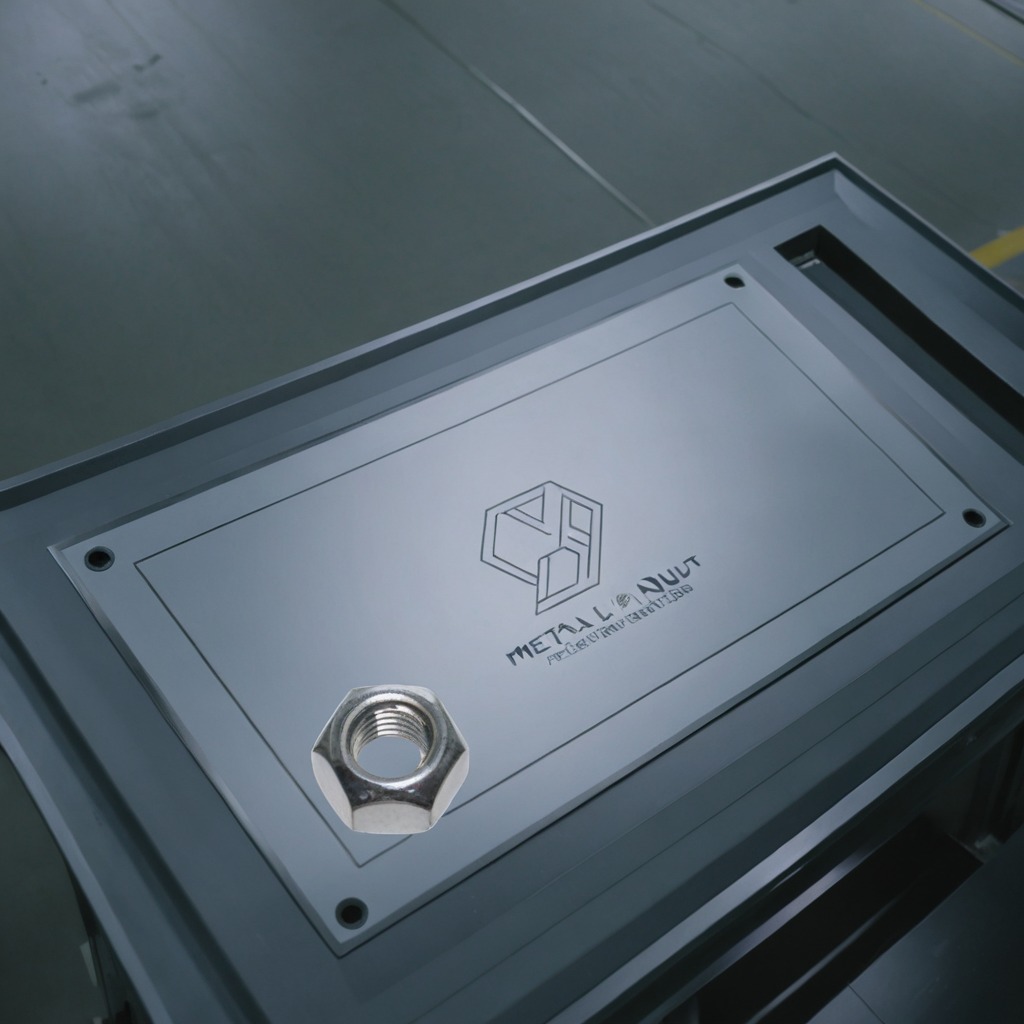
A metal nut is lying on the toolbox surface.